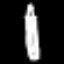
Label: pencil